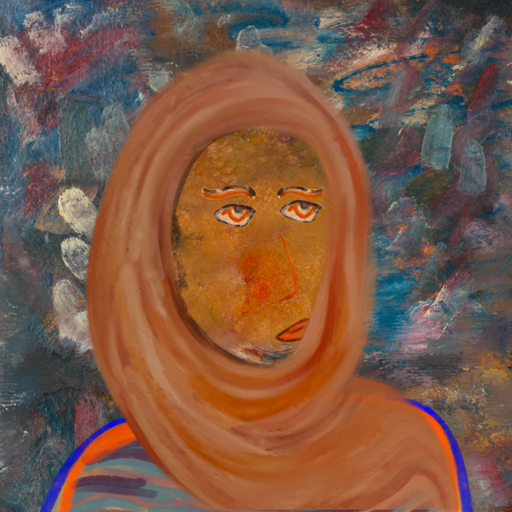
Background: Boggyland, Head And Neck Side: Pipe, Face Side: Experience, Bust: Experience, Hair Side: Blank, Head Accessory: Pious_Lady_Scarf, Second Necklace: Blank, Necklace: Blank, Baby: Blank